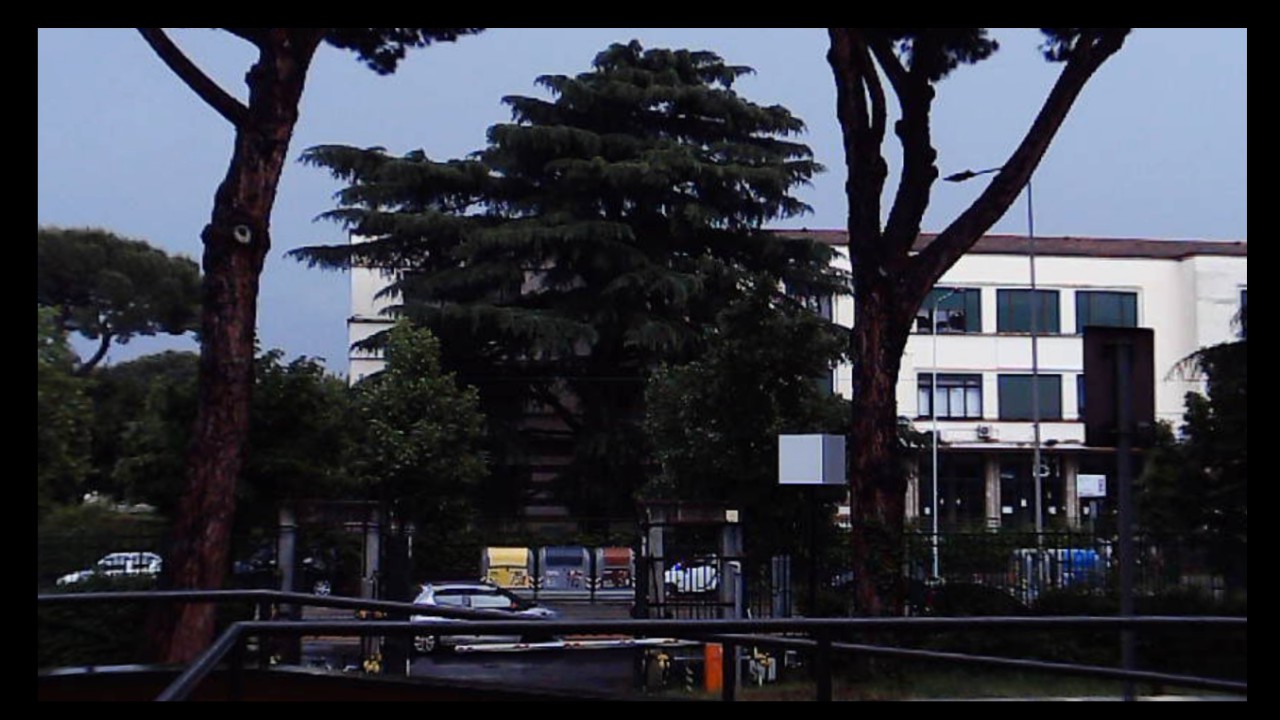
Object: DarwinFPV cineape20